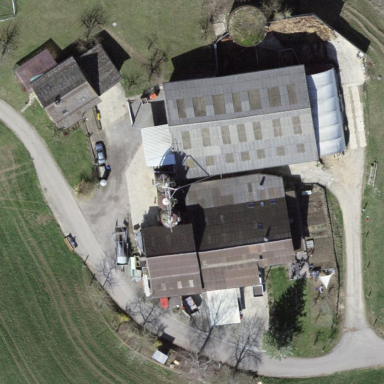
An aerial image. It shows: Farmyard area.